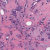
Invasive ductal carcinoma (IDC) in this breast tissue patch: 1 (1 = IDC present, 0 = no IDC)